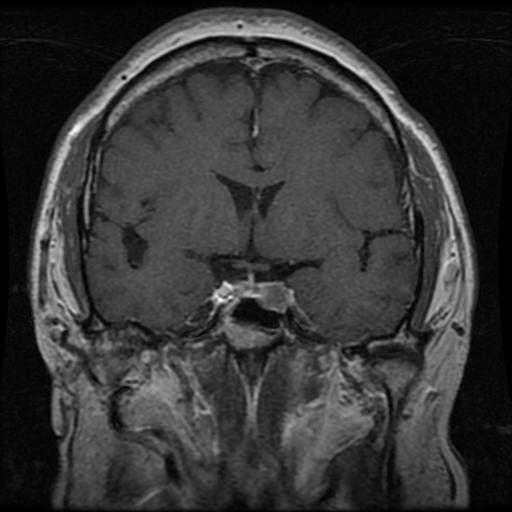
Label: pituitary